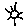
Label: sun